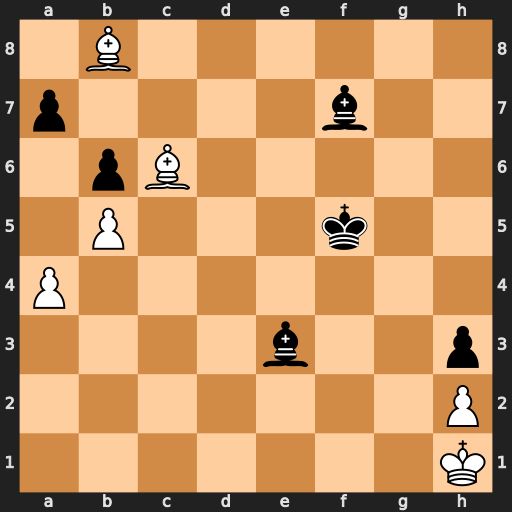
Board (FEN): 1B6/p4b2/1pB5/1P3k2/P7/4b2p/7P/7K
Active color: w
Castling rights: -
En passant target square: -
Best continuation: Bxa7 Bb3 a5